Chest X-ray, PA view. Patient: 33 years old, sex F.
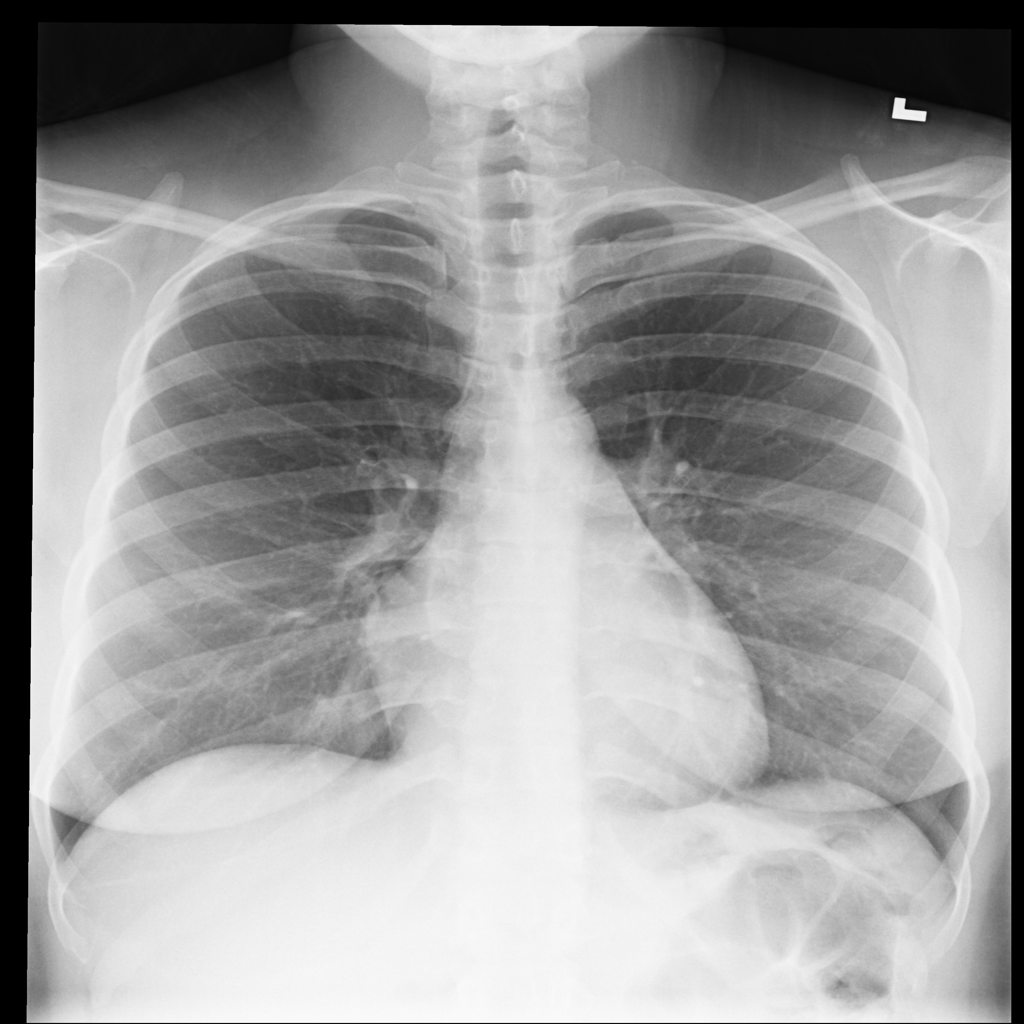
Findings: No Finding